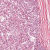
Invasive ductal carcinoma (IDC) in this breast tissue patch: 0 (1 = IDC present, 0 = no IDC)